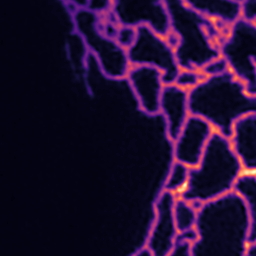
Label: Super-resolution ER image